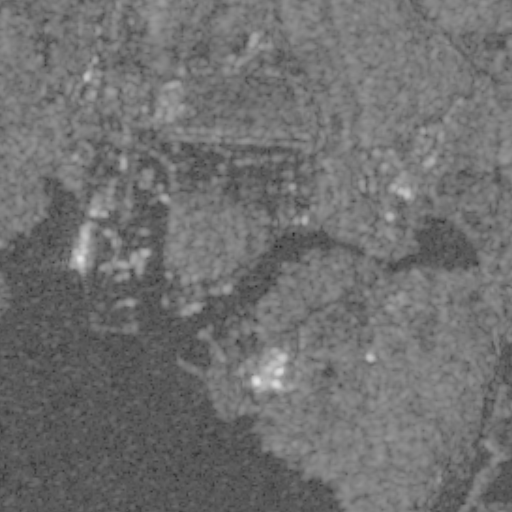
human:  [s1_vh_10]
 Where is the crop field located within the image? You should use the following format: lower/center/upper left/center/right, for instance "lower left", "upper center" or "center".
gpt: The crop field is located in the upper left of the image.
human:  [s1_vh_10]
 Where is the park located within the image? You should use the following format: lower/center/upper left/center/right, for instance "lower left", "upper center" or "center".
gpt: The park is located in the upper right of the image.
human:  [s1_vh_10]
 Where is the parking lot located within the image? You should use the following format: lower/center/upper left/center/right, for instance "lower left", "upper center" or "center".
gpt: The parking lot is located in the lower center of the image.
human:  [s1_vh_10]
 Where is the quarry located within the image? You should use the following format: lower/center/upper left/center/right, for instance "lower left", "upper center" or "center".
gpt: The quarry is located in the lower right of the image.
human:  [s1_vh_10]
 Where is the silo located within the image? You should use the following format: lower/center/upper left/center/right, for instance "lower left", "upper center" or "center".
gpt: The silo is located in the lower center of the image.
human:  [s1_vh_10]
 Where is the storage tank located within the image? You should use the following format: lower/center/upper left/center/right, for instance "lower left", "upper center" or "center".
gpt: The storage tank is located in the center right of the image.
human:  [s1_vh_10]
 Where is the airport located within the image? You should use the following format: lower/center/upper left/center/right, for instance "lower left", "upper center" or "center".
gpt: There is no airport in the image.

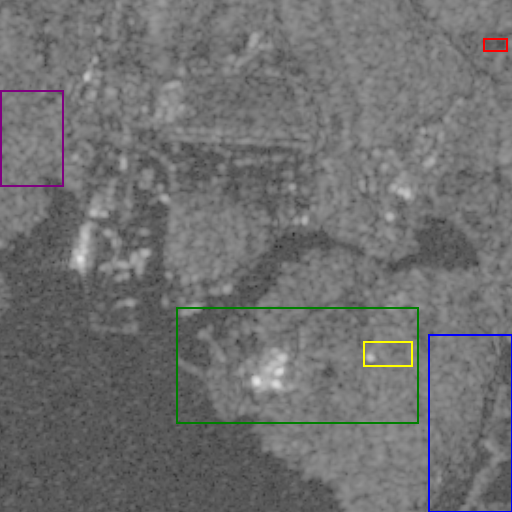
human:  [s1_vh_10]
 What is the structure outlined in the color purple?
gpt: The structure outlined in purple is a crop field.
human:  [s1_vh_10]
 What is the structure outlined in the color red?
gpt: The structure outlined in red is a park.
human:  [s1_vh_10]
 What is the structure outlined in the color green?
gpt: The structure outlined in green is a power plant.
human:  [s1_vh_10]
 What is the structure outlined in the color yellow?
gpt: The structure outlined in yellow is a power substation.
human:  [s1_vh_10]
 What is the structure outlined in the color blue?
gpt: The structure outlined in blue is a quarry.
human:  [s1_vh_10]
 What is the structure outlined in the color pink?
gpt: There is no pink outline.